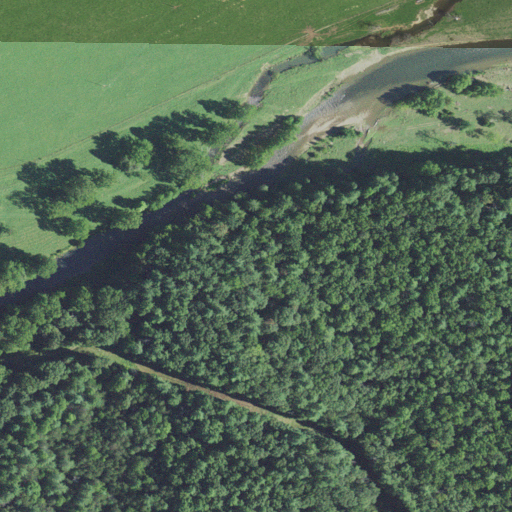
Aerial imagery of valley in Virginia named Fox Hollow containing mixed forest, pasture, deciduous forest, evergreen forest, and open water